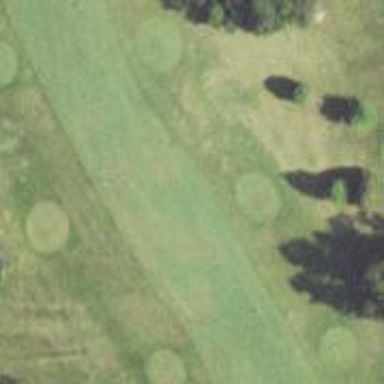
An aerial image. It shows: Grassy area designated as golf fairway.